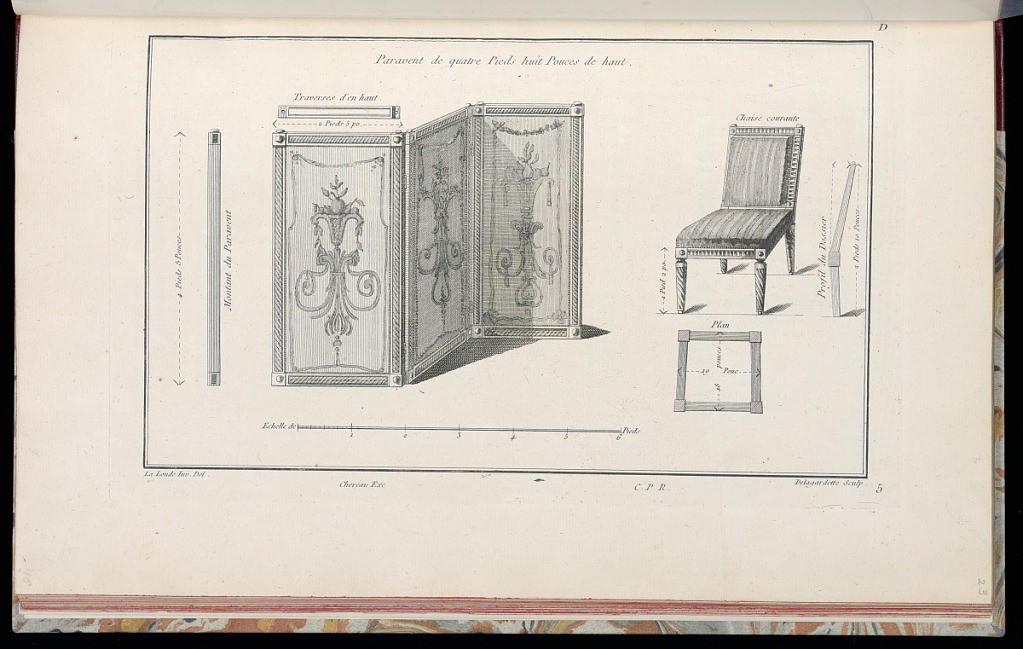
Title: Paravent de quatre Pieds huit Pouces de haut
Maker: Richard de Lalonde, French, active 1780–96
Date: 1775-1788
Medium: Etching on off-white laid paper
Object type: Print
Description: Designs for a folding screen and for a movable chair. The screen is decorated with ornament motifs of baskets of flowers and arabesques, and carved with interlaced piastre and beads. The chair is covered in a striped textile and carved with fluting and spiral fluting detail. Between the chair and folding screen and plans and examples of the joinery. The plate is signed and numbered.